Milling tool wear sample.
Tool blade image: 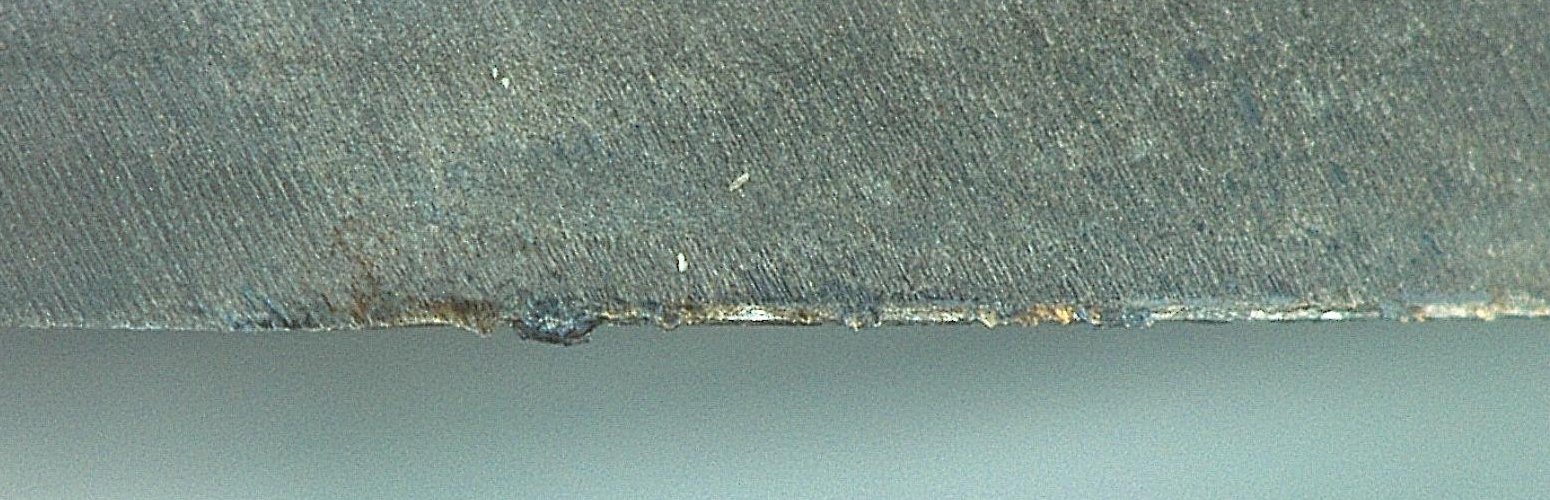
Chip image: 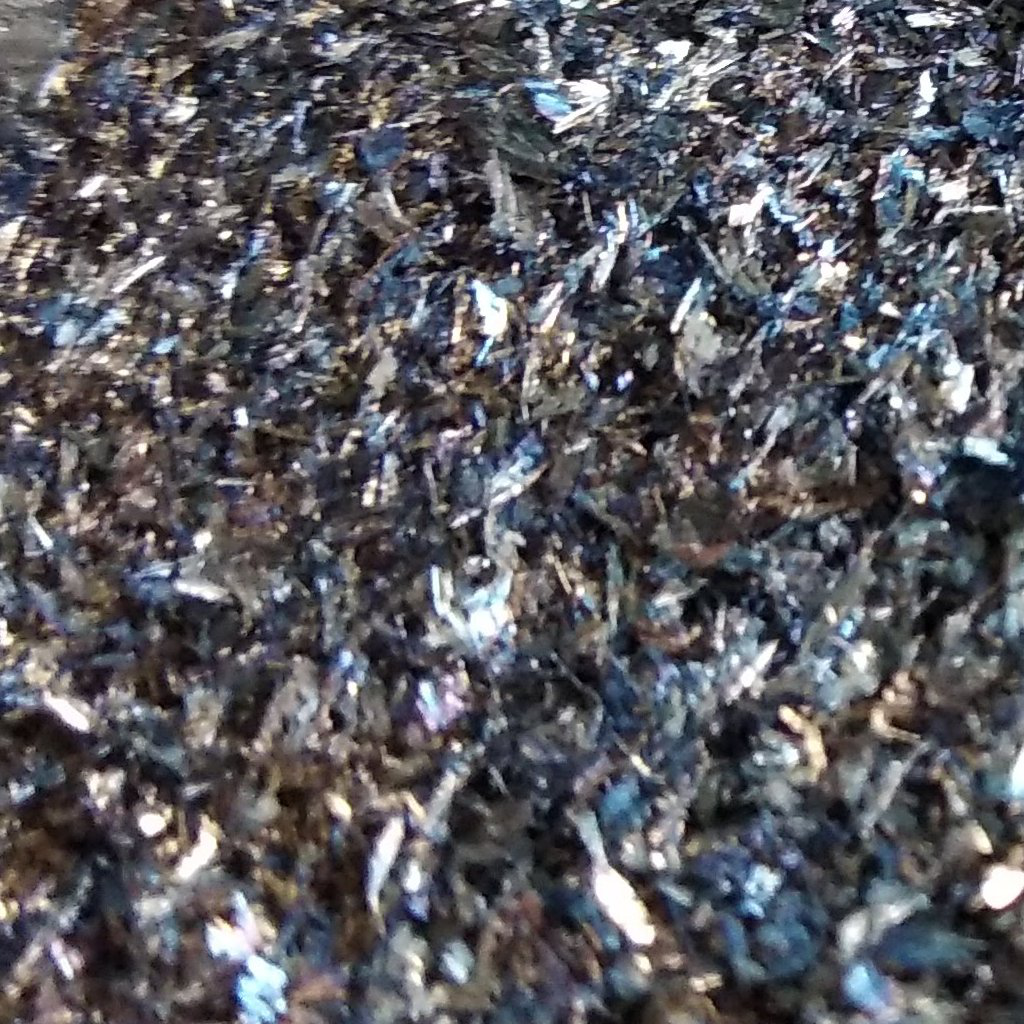
Workpiece image: 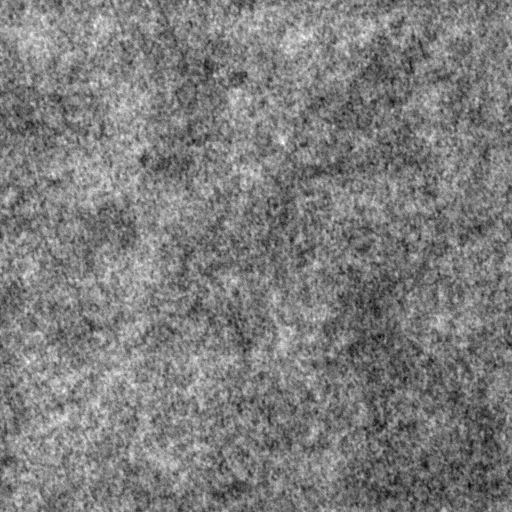
Tool wear state: dulled
Gaps: 13.61
Flank wear: 139.27
Overhang: 28.01
Force-signal Mel-spectrograms (X, Y, Z axes): 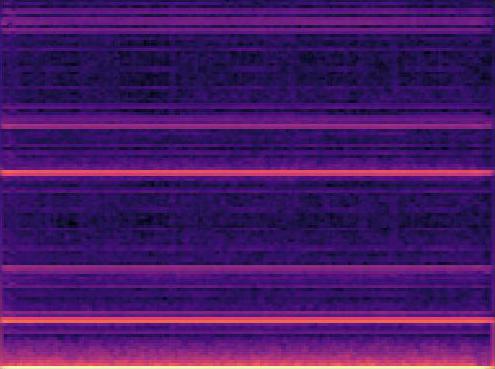 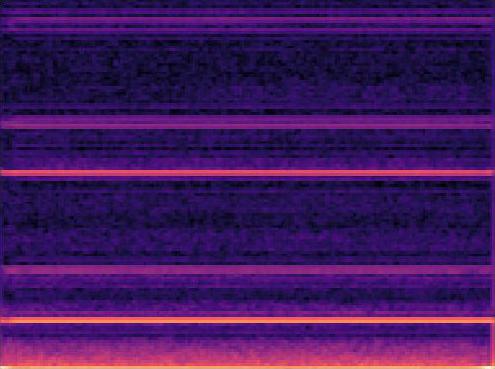 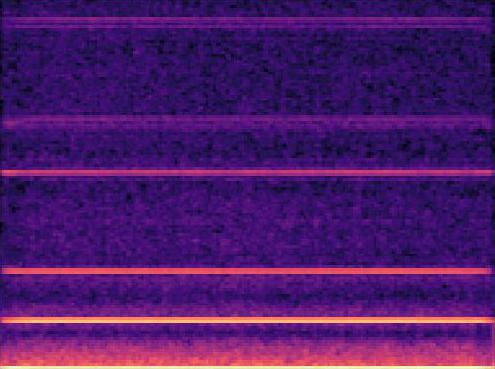
Force-signal scalograms (X, Y, Z axes): 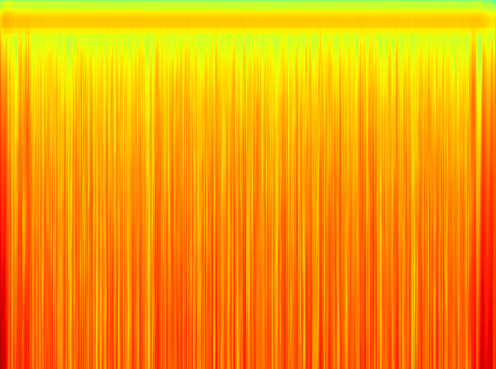 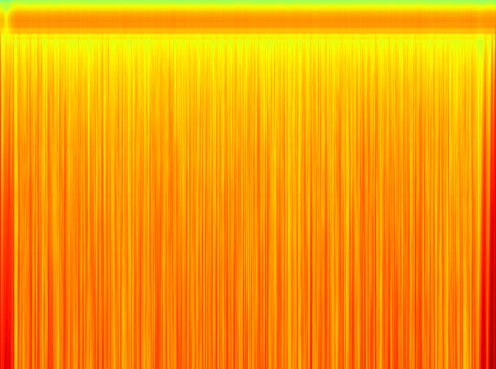 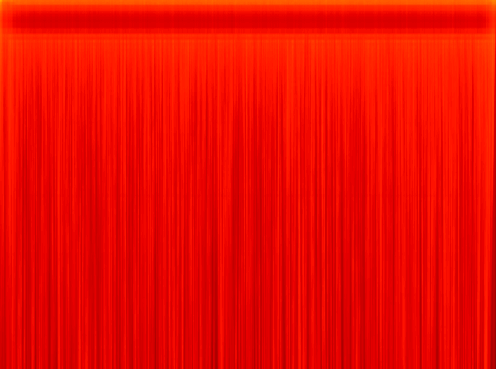
Force phase: accelerated_severe_wear